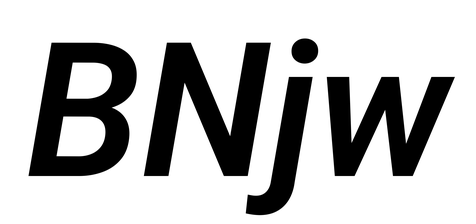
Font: Roboto-Italic_SemiBold_Italic